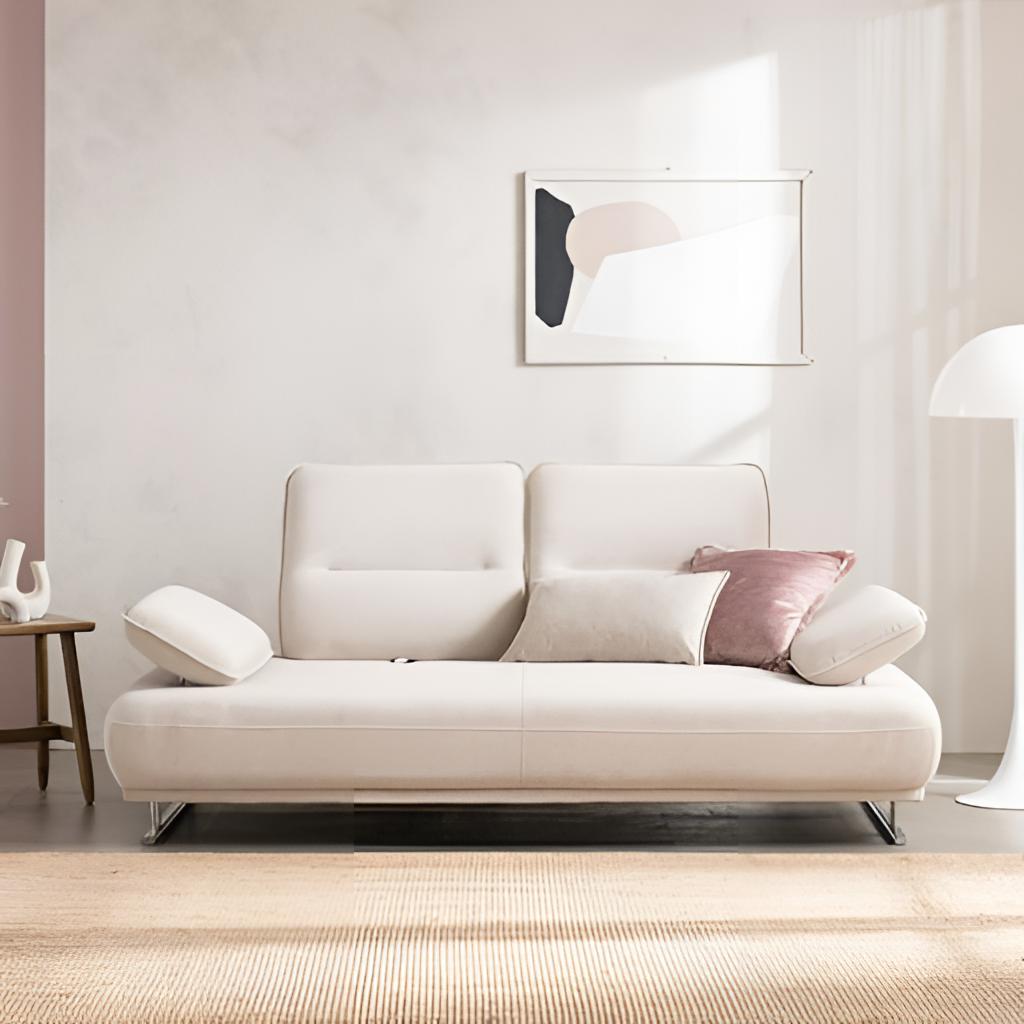
white leather sofa, living room, rug flooring, with soft texture pattern, paint wallpaper, with vertical two tone pattern, contemporary